Question: Find the area of the following quadrilateral, where all points are on integers. The result is rounded to 1 decimal place
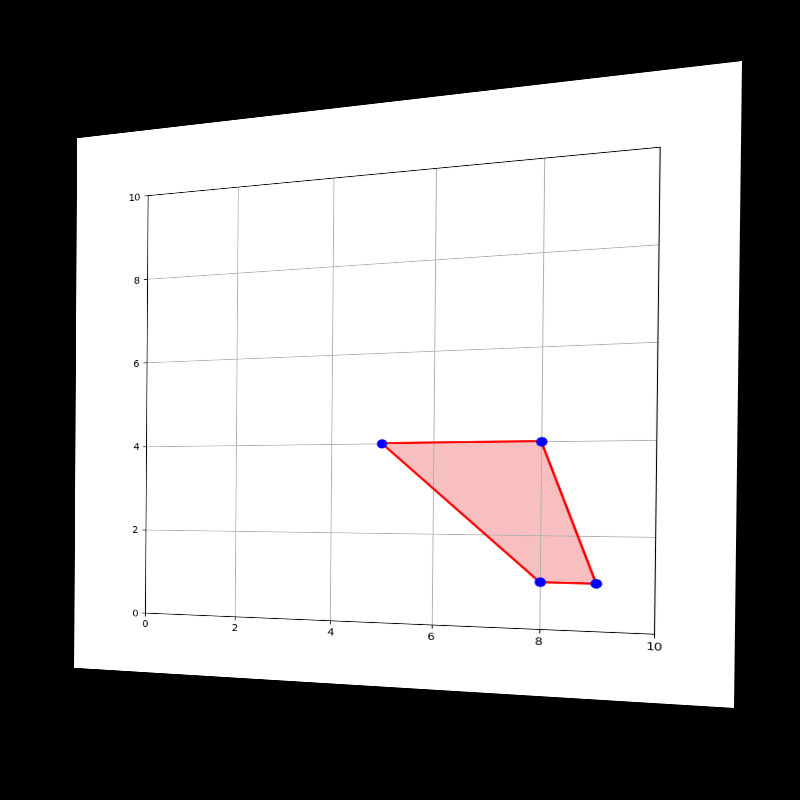
Answer: 6.0